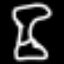
Label: hourglass